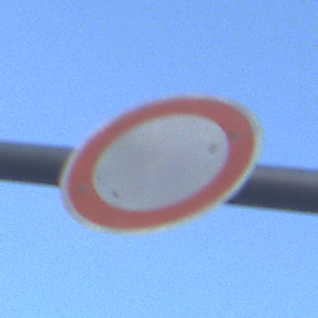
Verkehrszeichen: VerbotFahrzeugeAllerArt
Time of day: SunriseSunset
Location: Outdoor (RoadRail)
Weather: Clear
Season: NotSpecified
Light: Natural